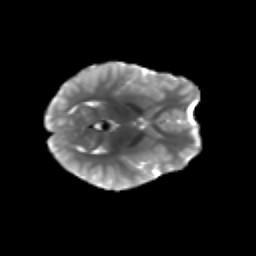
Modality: T2w
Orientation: axial
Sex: female
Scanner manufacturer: siemens
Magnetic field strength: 3 T
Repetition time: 5 s
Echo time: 0.071 s